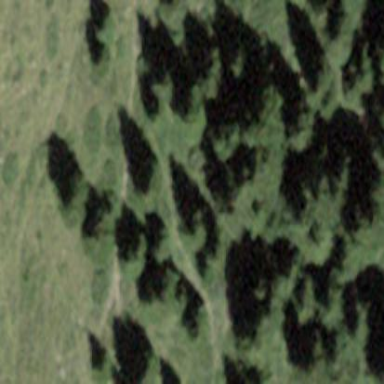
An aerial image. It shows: Forest area.